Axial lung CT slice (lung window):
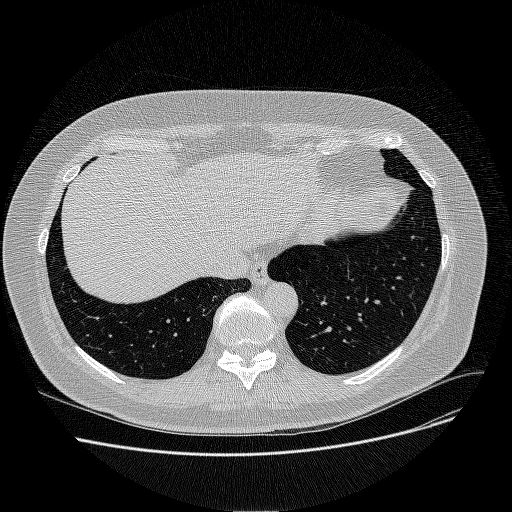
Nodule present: no